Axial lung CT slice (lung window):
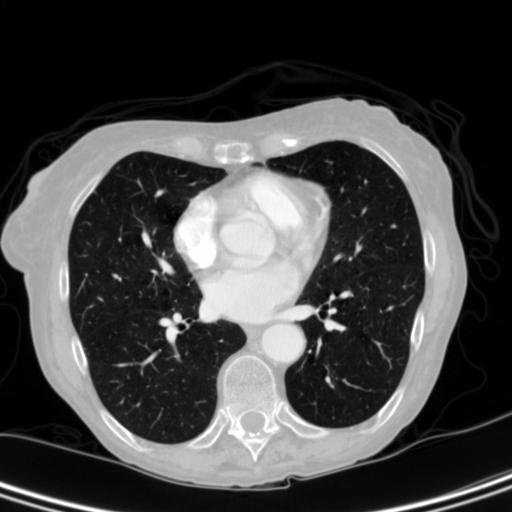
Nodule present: no